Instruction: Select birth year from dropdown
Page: traveler
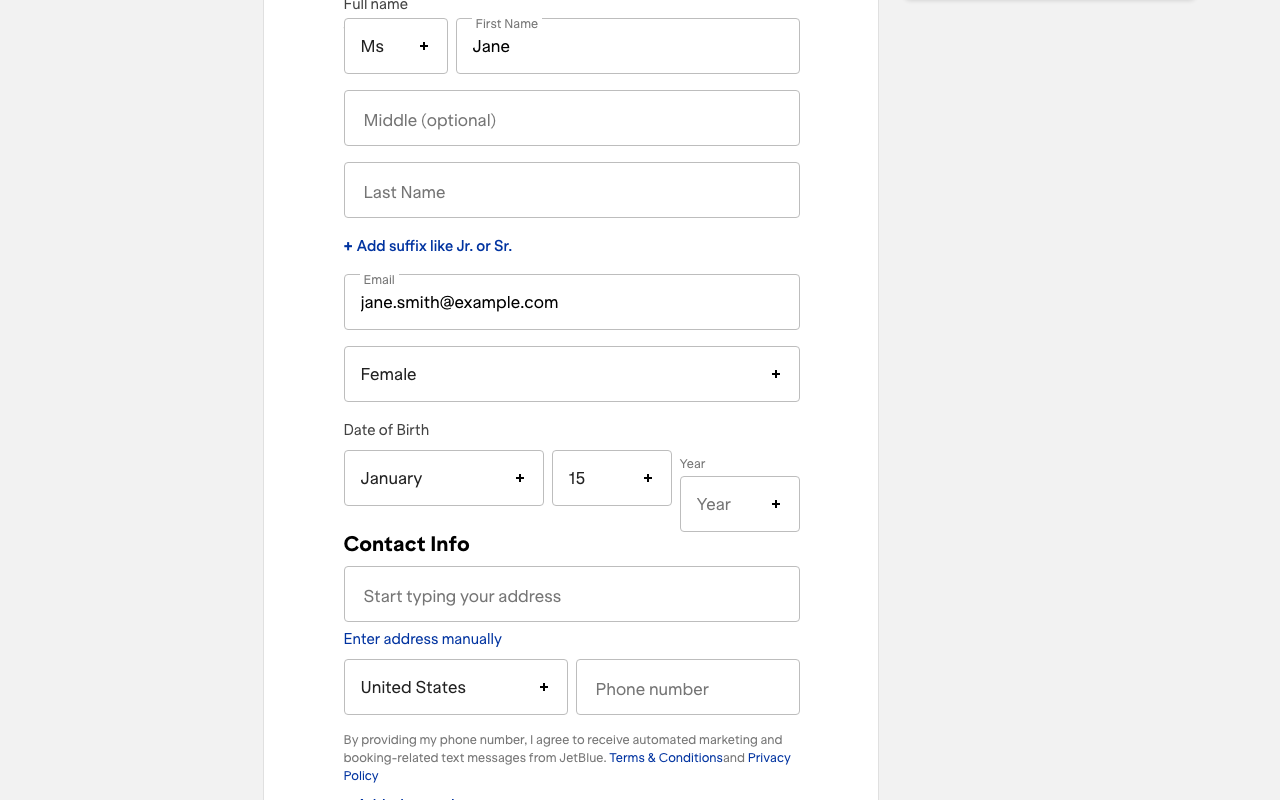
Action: click